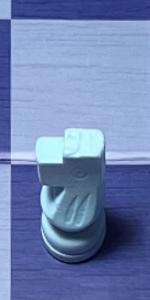
Label: Knight_White